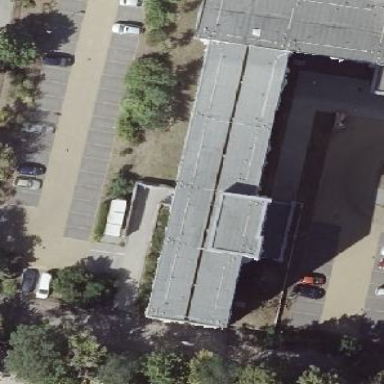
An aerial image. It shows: Part of building.